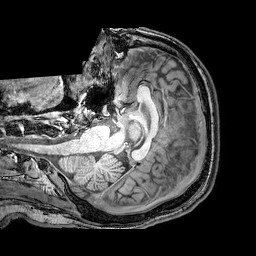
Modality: T1w
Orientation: axial
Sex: male
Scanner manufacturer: philips
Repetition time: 0.008178 s
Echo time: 0.00376 s